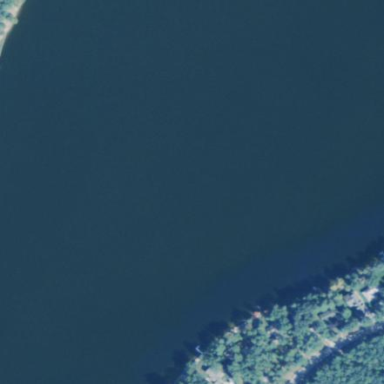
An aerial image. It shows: Serene view of water in the natural setting.